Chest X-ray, PA view. Patient: 49 years old, sex F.
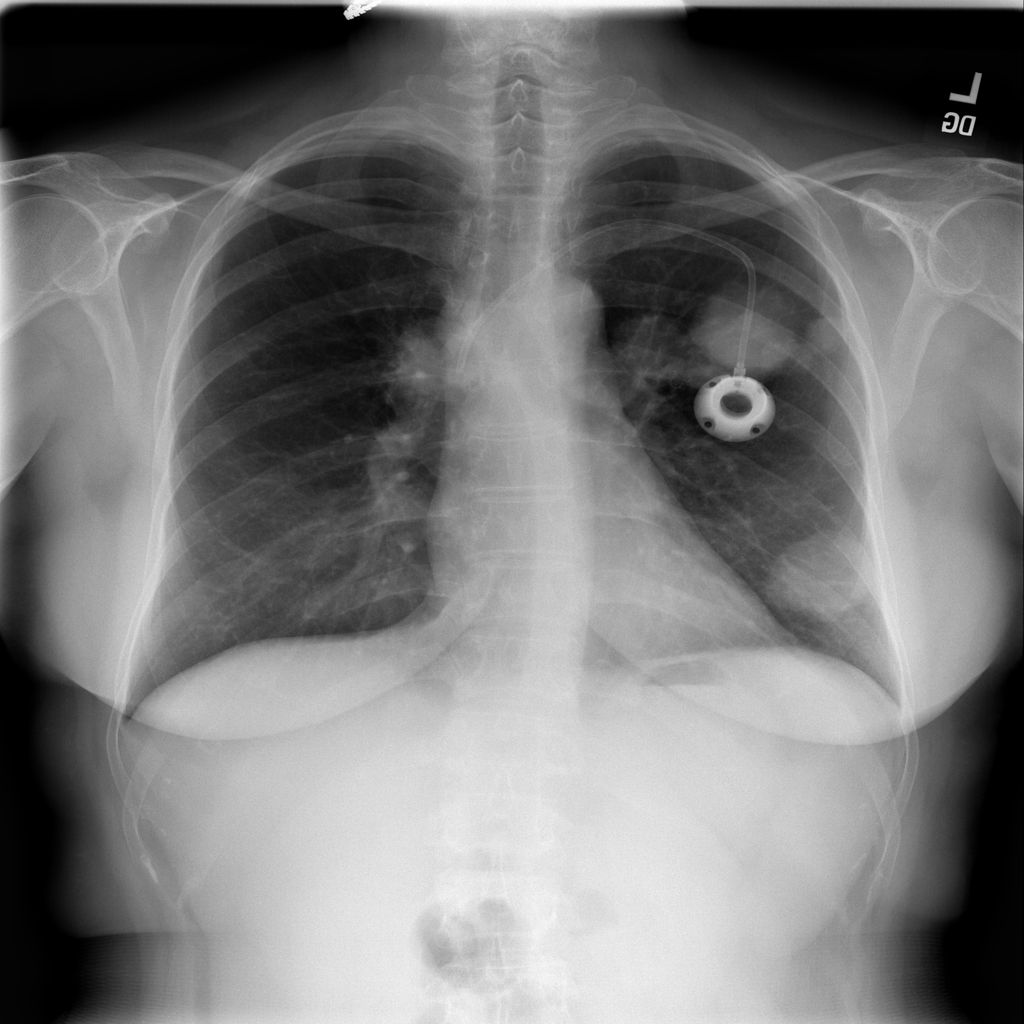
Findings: Mass